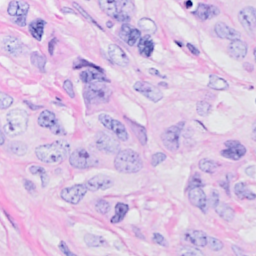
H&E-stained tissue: Breast